Question: I have created a DisplayWithIdFor using the following code and it works showing the information I wish it to.
'''
public static class DisplayWithIDHelper
{
public static MvcHtmlString DisplayWithIdForApplication<TModel, TValue>(this HtmlHelper<TModel> helper, Expression<Func<TModel, TValue>> expression, string wrapperTag = "div")
{
var id = helper.ViewContext.ViewData.TemplateInfo.GetFullHtmlFieldId(ExpressionHelper.GetExpressionText(expression));
return MvcHtmlString.Create(string.Format("<{0} style="color: #003F51; margin-left: 87px;" class="{1}">{2}</{0}>", wrapperTag, id, helper.DisplayFor(expression)));
}
}
'''
My problem is simple, when I use the custom helper I end up with the label saying 'Application' and the displayfor holding the name of the application showing with no space between them. see below.

Lastly here is the code for the image above:
'''
<form>
<fieldset>
<p>
@Html.LabelFor(model => model.changeStatus.usersName)
@Html.DisplayFor(model => model.changeStatus.usersName)
@Html.HiddenFor(model => model.changeStatus.usersName)
@Html.ValidationMessageFor(model => model.changeStatus.usersName)
</p>
<p style="display: inline; float: left">
@Html.LabelFor(model => model.changeStatus.application)
@Html.DisplayWithIdForApplication(model => model.changeStatus.application)
@Html.HiddenFor(model => model.changeStatus.application)
@Html.ValidationMessageFor(model => model.changeStatus.application)
</p>
<p>
@Html.LabelFor(model => model.changeStatus.reasons)
@Html.TextAreaFor(model => model.changeStatus.reasons, new { @cols = "80", @rows = "4", @class = "k-textbox" })
<span style="color: red;"> @Html.ValidationMessageFor(model => model.changeStatus.reasons)</span>
</p>
<!-- Allow form submission with keyboard without duplicating the dialog button -->
<input type="submit" tabindex="-1" style="position:absolute; top:-1000px">
</fieldset>
</form>
'''
Can anyone explain how to add the spacing between the two Html Helpers?
any additional code can be supplied like the Jquery popup code.
Thank you.
Just to make things a little clearer I have to get the application name from the row of a kendo grid that is selected and set the name in the jquery using the following code:
'''
$("div[class='changeStatus_application']").html(applicationName);
'''
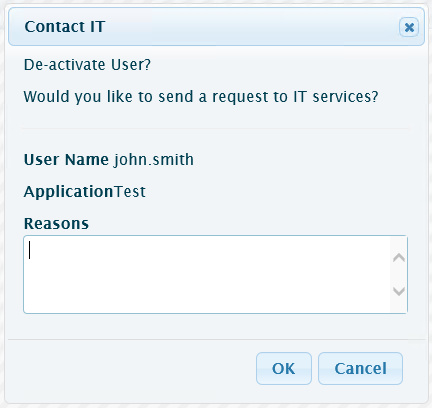
Answer: To simplify and ensure everything is acting the same, remove the:
'style="display: inline; float: left"'
from the second paragraph tag and use an element like a span instead of a div (block level element) in your helper.
You may then want to alter the margin left on your DisplayWithIDHelper.
Also try using classes instead of style attributes. You can then change the look of your site through your style sheet without having to recompile plus styles are centralised; easier to maintain.